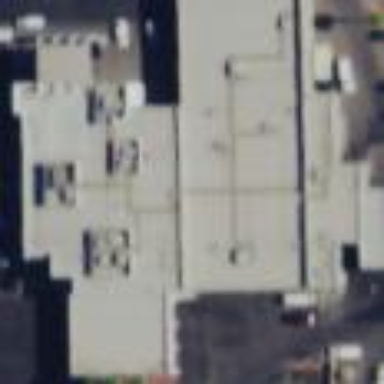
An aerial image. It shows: Car shop building.